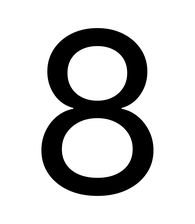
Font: Inter_Regular